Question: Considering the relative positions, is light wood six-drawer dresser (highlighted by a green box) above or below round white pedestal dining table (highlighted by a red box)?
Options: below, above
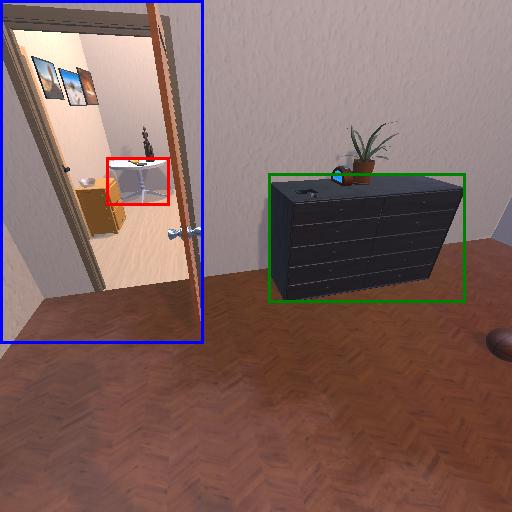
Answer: below